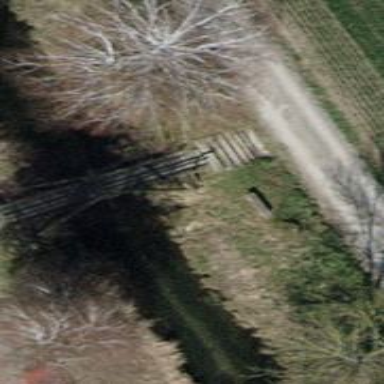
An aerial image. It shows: Road with steps.